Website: apple
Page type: billing-address
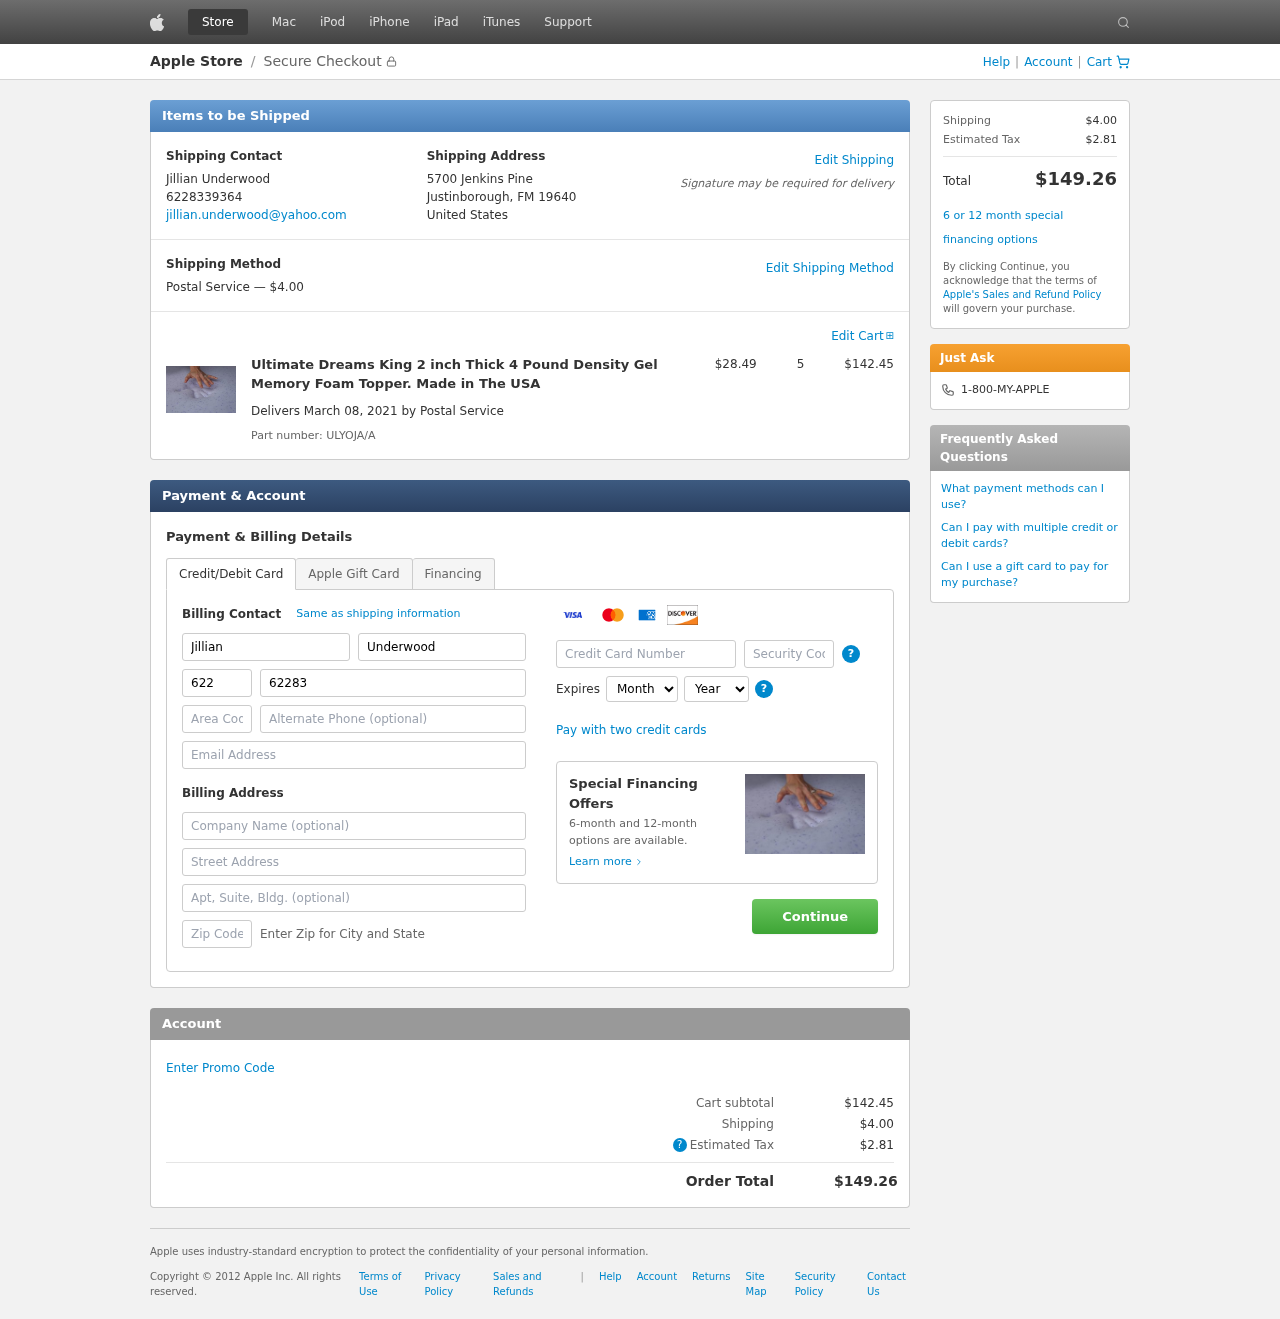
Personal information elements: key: PII_CARD_CVV
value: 5070
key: PII_CARD_EXPIRY_MONTH
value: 11
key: PII_CARD_EXPIRY_YEAR
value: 30
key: PII_CARD_NUMBER
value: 3452 3209 9662 721
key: PII_CITY_STATE_ZIP
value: Justinborough, FM 19640
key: PII_COMPANY
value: Hunt, Anderson and Mendoza
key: PII_COUNTRY
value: United States
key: PII_EMAIL
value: jillian.underwood@yahoo.com
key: PII_FIRSTNAME
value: Jillian
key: PII_FULLNAME
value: Jillian Underwood
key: PII_LASTNAME
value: Underwood
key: PII_PHONE
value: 6228339364
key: PII_PHONE_AREA
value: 622
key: PII_POSTCODE2
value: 33023
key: PII_STREET
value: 5700 Jenkins Pine
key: PII_STREET2
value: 80086 Jenkins Path Apt. 539
Product elements: key: PRODUCT1_NAME
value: Ultimate Dreams King 2 inch Thick 4 Pound Density Gel Memory Foam Topper. Made in The USA
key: PRODUCT1_PRICE
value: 28.49
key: PRODUCT1_QUANTITY
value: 5
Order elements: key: ORDER_SHIPPING_COST
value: $4.00
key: ORDER_SUBTOTAL
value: $142.45
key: ORDER_DELIVERY_DATE
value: March 08, 2021
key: ORDER_PART_NUMBER
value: ULYOJA/A
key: ORDER_TAX
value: $2.81
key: ORDER_TOTAL
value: $149.26